Question: I tried this over <URL>. I am aware that using ints and doing their division will only return the integer value of quotient, truncating the decimal part.
On this note:
> 3 / 2 = 1
Sounds perfectly all right... However when the dividend is negative, then it's mind boggling for me to understand what's happening behind the scenes ??
> -3 / 2 = -2
Here's the output:

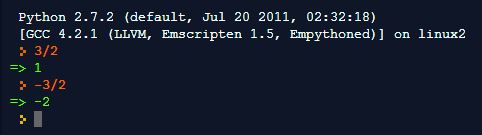
Answer: The integer division there is just taking the floor of the number obtained at the end.
'''
3/2 -> floor(1.5) -> 1
-3/2 -> floor(-1.5) -> -2
'''